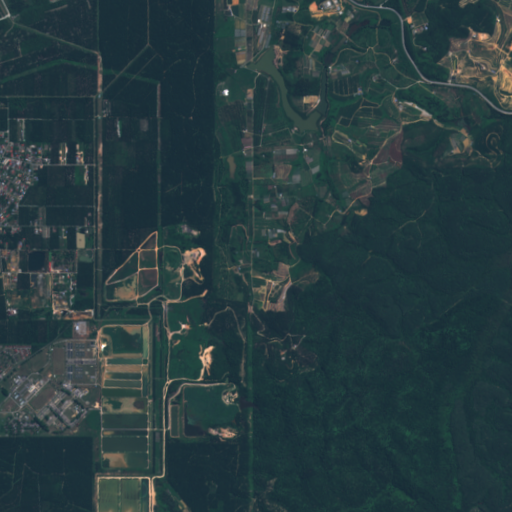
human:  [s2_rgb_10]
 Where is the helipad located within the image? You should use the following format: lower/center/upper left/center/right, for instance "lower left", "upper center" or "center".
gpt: The helipad is located in the lower left of the image.
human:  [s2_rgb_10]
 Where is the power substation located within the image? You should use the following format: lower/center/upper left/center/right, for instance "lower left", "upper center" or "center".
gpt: The power substation is located in the center left of the image.
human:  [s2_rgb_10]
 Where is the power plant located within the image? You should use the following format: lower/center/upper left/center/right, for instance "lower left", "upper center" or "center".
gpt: There is no power plant in the image.